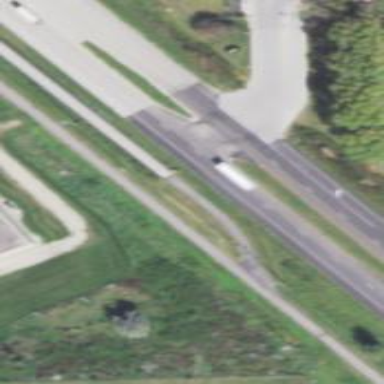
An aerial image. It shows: Asphalt cycleway.